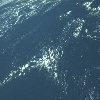
Label: water